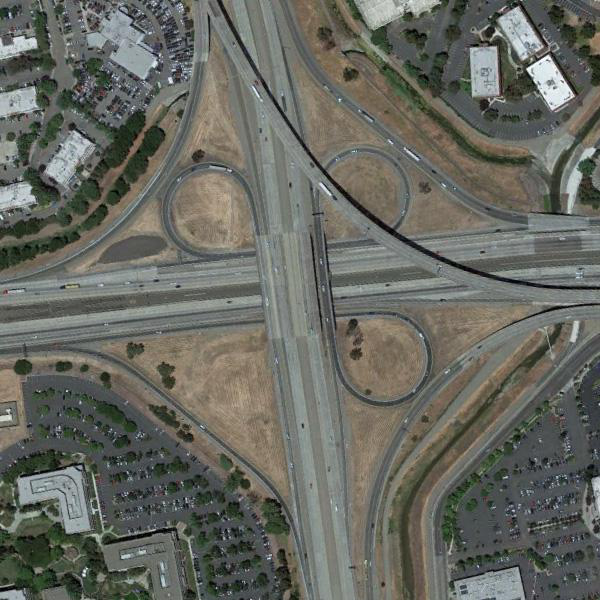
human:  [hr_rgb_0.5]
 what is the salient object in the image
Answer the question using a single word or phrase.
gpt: viaduct